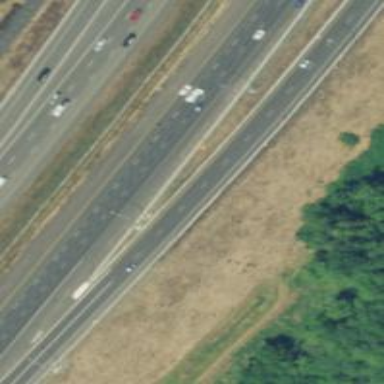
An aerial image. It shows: Asphalt motorway link.